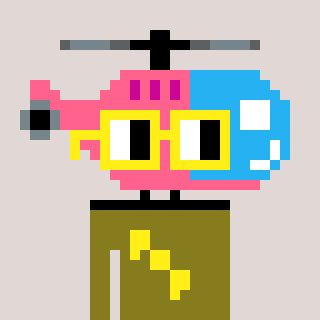
a pixel art character with square yellow glasses, a helicopter-shaped head and a gunk-colored body on a warm background